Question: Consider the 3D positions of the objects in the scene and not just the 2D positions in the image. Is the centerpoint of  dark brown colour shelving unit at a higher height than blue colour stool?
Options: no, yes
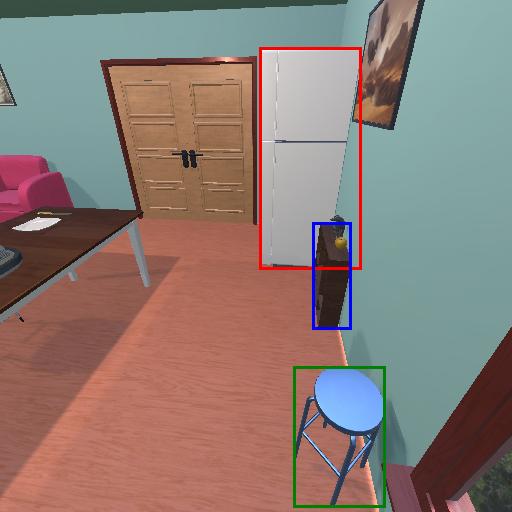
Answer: no